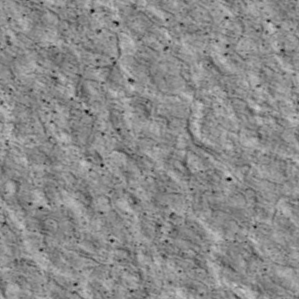
Label: non_frost